Field crop: maize
Growth stage: 2
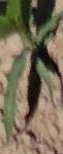
Species: maize